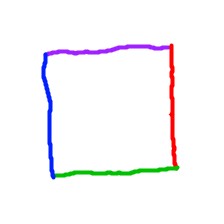
Shape: square